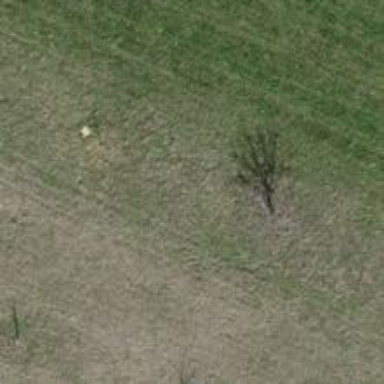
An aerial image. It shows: Deciduous tree with mixed leaves.